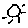
Label: sun